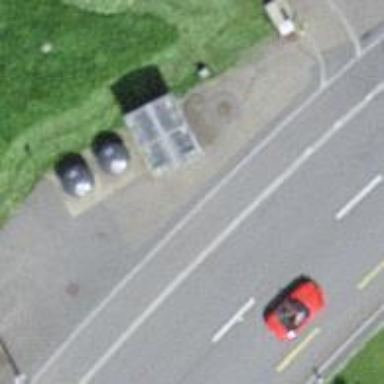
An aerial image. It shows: Post box.